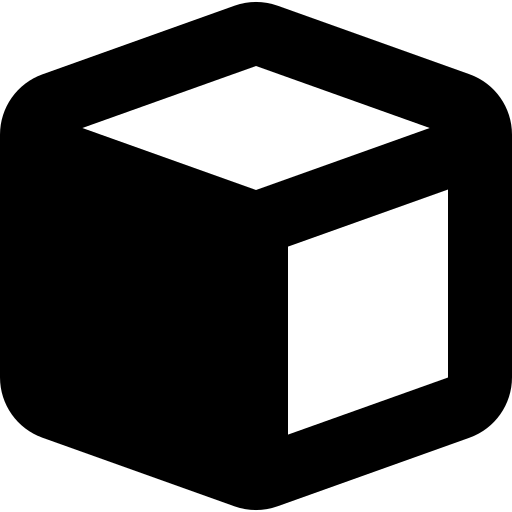
Tags: icon, FontAwesome, fa-icon, solid, cube